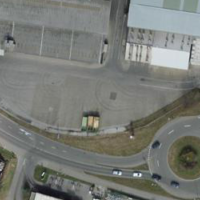
EUNIS habitat code: 54
Species observed at this site:
Milvus milvus
Ciconia ciconia
Milvus migrans